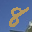
Label: 8